Question:
My Crystal Report Shows only Half of the page in Preview and the other half side is inaccessible in design part.
The Greyed out part is not shown in preview.
And I couldnt change the greyed out part to normal one .
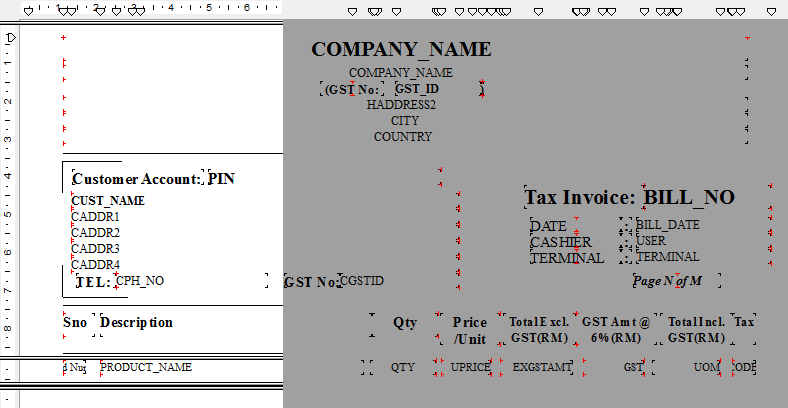
Answer: It is Because i set my default printer to thermal printer who's paper size is 3 inch. when i changed the default printer to my A4 HP Printer the issue got resolved.